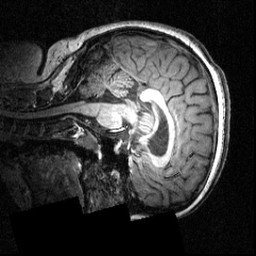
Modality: T1w
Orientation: sagittal
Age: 20
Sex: female
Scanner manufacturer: siemens
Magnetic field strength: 3.951 T
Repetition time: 1.5 s
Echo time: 0.00335 s